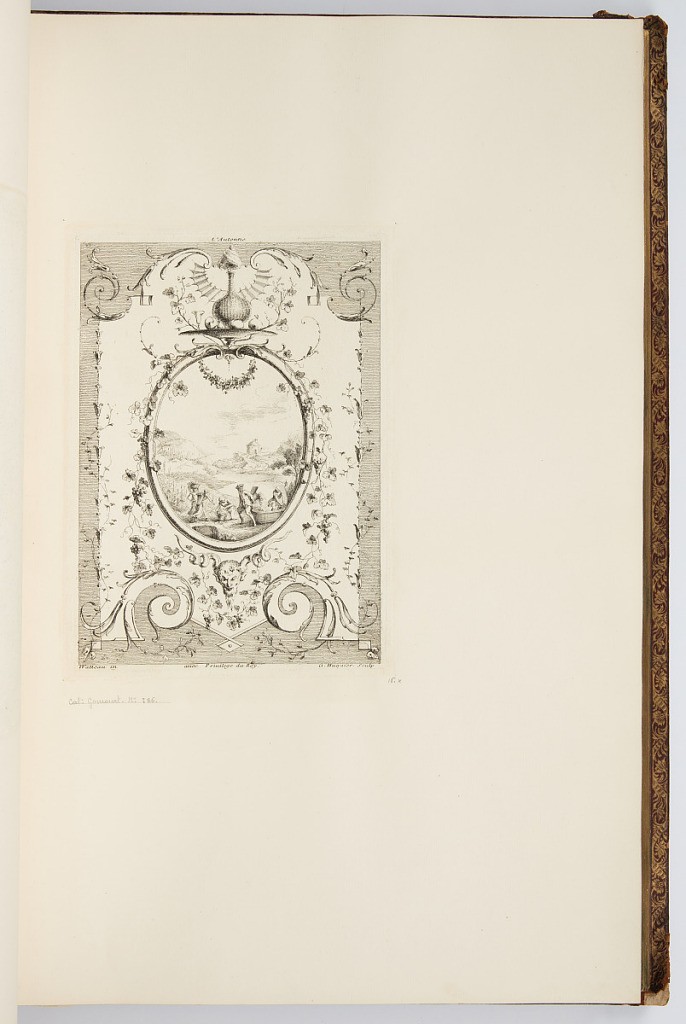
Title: L'Autonne
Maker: Antoine Watteau, French, 1684–1721
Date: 1723-1735
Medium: Etching on laid paper
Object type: Bound print
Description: Page of ornament with a central oval depicting a scene of figures harvesting grapes. At the top of the oval is a platter with a woven bottle, fruits, and a wine glass. Winding around the oval are grape vines and clusters; below the oval is a satyr-head mascaron. The plate also features ornamental elements such as scrolling acanthus leaves and reeds. The plate is signed.